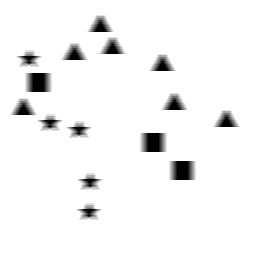
Squares: 3
Triangles: 7
Stars: 5
Total shapes: 15